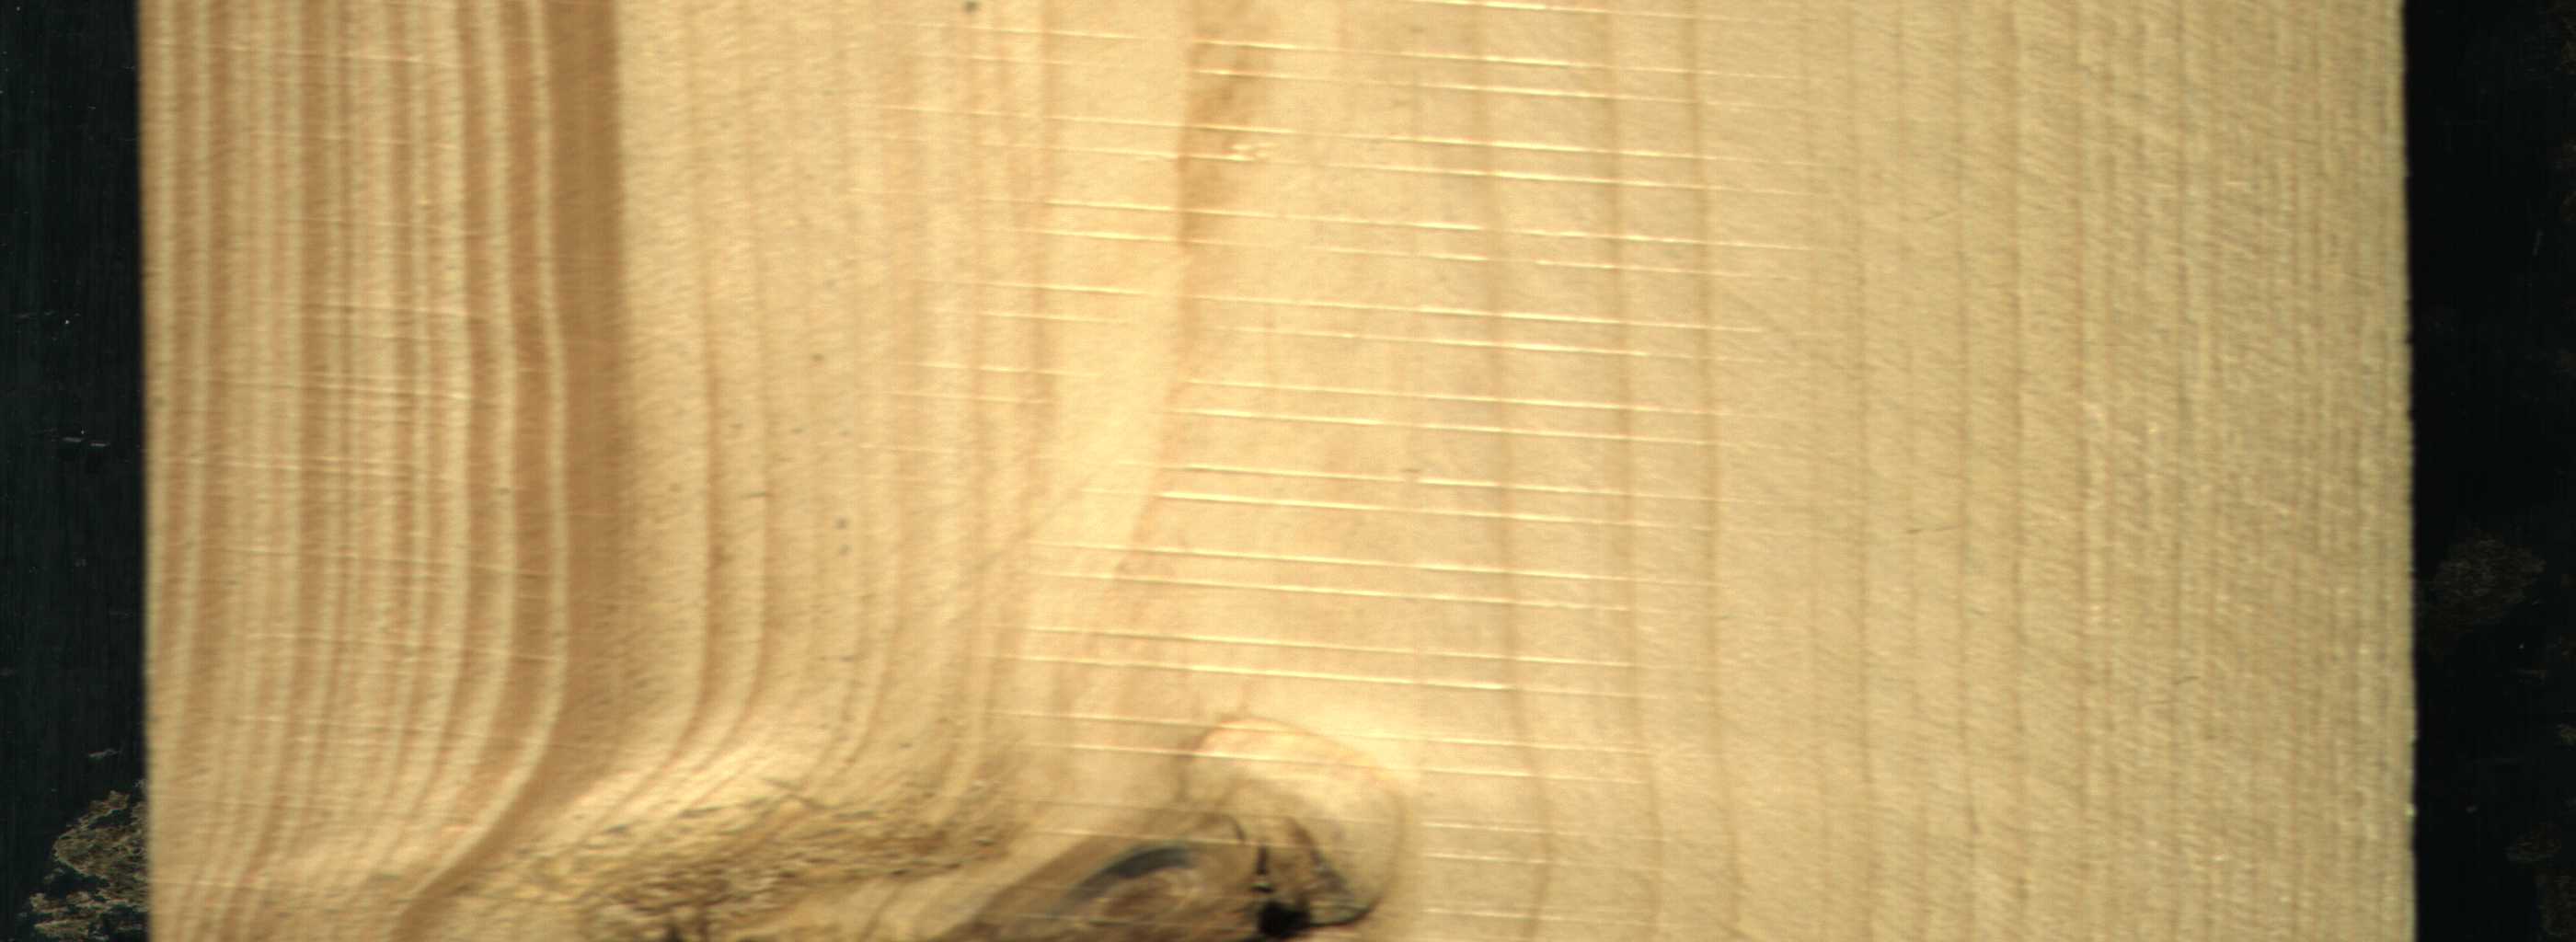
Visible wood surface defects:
Quartzity
Dead_Knot
Live_Knot